Question: Can anyone guess what CSS styling I should apply to a button to guess this exact look.

and that I don't have to apply any CSS to get this style, but on Mac and Linux it's not the same, so I can't depend on the default styling of the OS for this. I would have to force this style myself in the css. Anyone knows what CSS styling can consistently produce this effect?
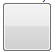
Answer: ### Examples

For some reason, IE8's propriety 'filter' property didn't work (it should).
### HTML
'''
<button>
<span>
<span>
Submit
</span>
</span>
</button>
'''
It seems to work better cross browser with 2 child elements. Using the 'button' itself as the outer element caused a few issues.
### CSS
'''
button {
background: none;
border: none;
padding: 0;
}
button span {
display: block;
-webkit-border-radius: 3px;
-moz-border-radius: 3px;
border-radius: 3px;
border: 1px solid #999;
padding: 0;
background: #F0F0F0;
background: -moz-linear-gradient(top, #F0F0F0 50%, #D4D4D4 50%);
background: -webkit-gradient(linear, left top, left bottom, color-stop(50%,#F0F0F0), color-stop(50%,#D4D4D4));
filter: progid:DXImageTransform.Microsoft.gradient( startColorstr='#F0F0F0', endColorstr='#D4D4D4',GradientType=0 );
}
button span span {
border: 1px solid #fff;
padding: 10px;
}
'''
<URL>.